Question:
I have installed OpenJDK 7 and it runs well on my Ubuntu 14.04 machine. I want to add Java sources to my Eclipse. When I go to '/usr/lib/jvm/java-7-openjdk-amd64' there is a symlink called 'src.zip' but it's broken. How do I fix this? Do I have to manually download sources and add them?
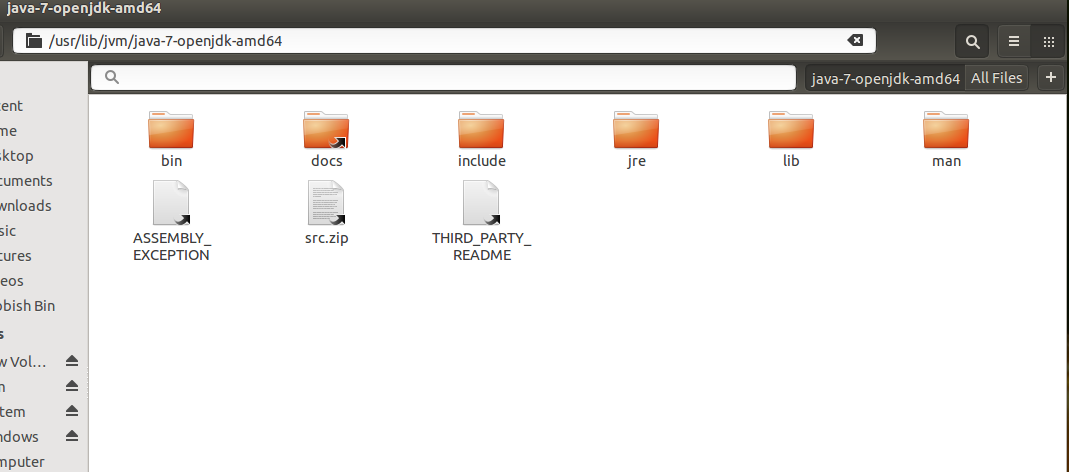
Answer: I downloaded sources from <URL> and added them to eclilpse. It works fine now.